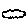
Label: cloud